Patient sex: M
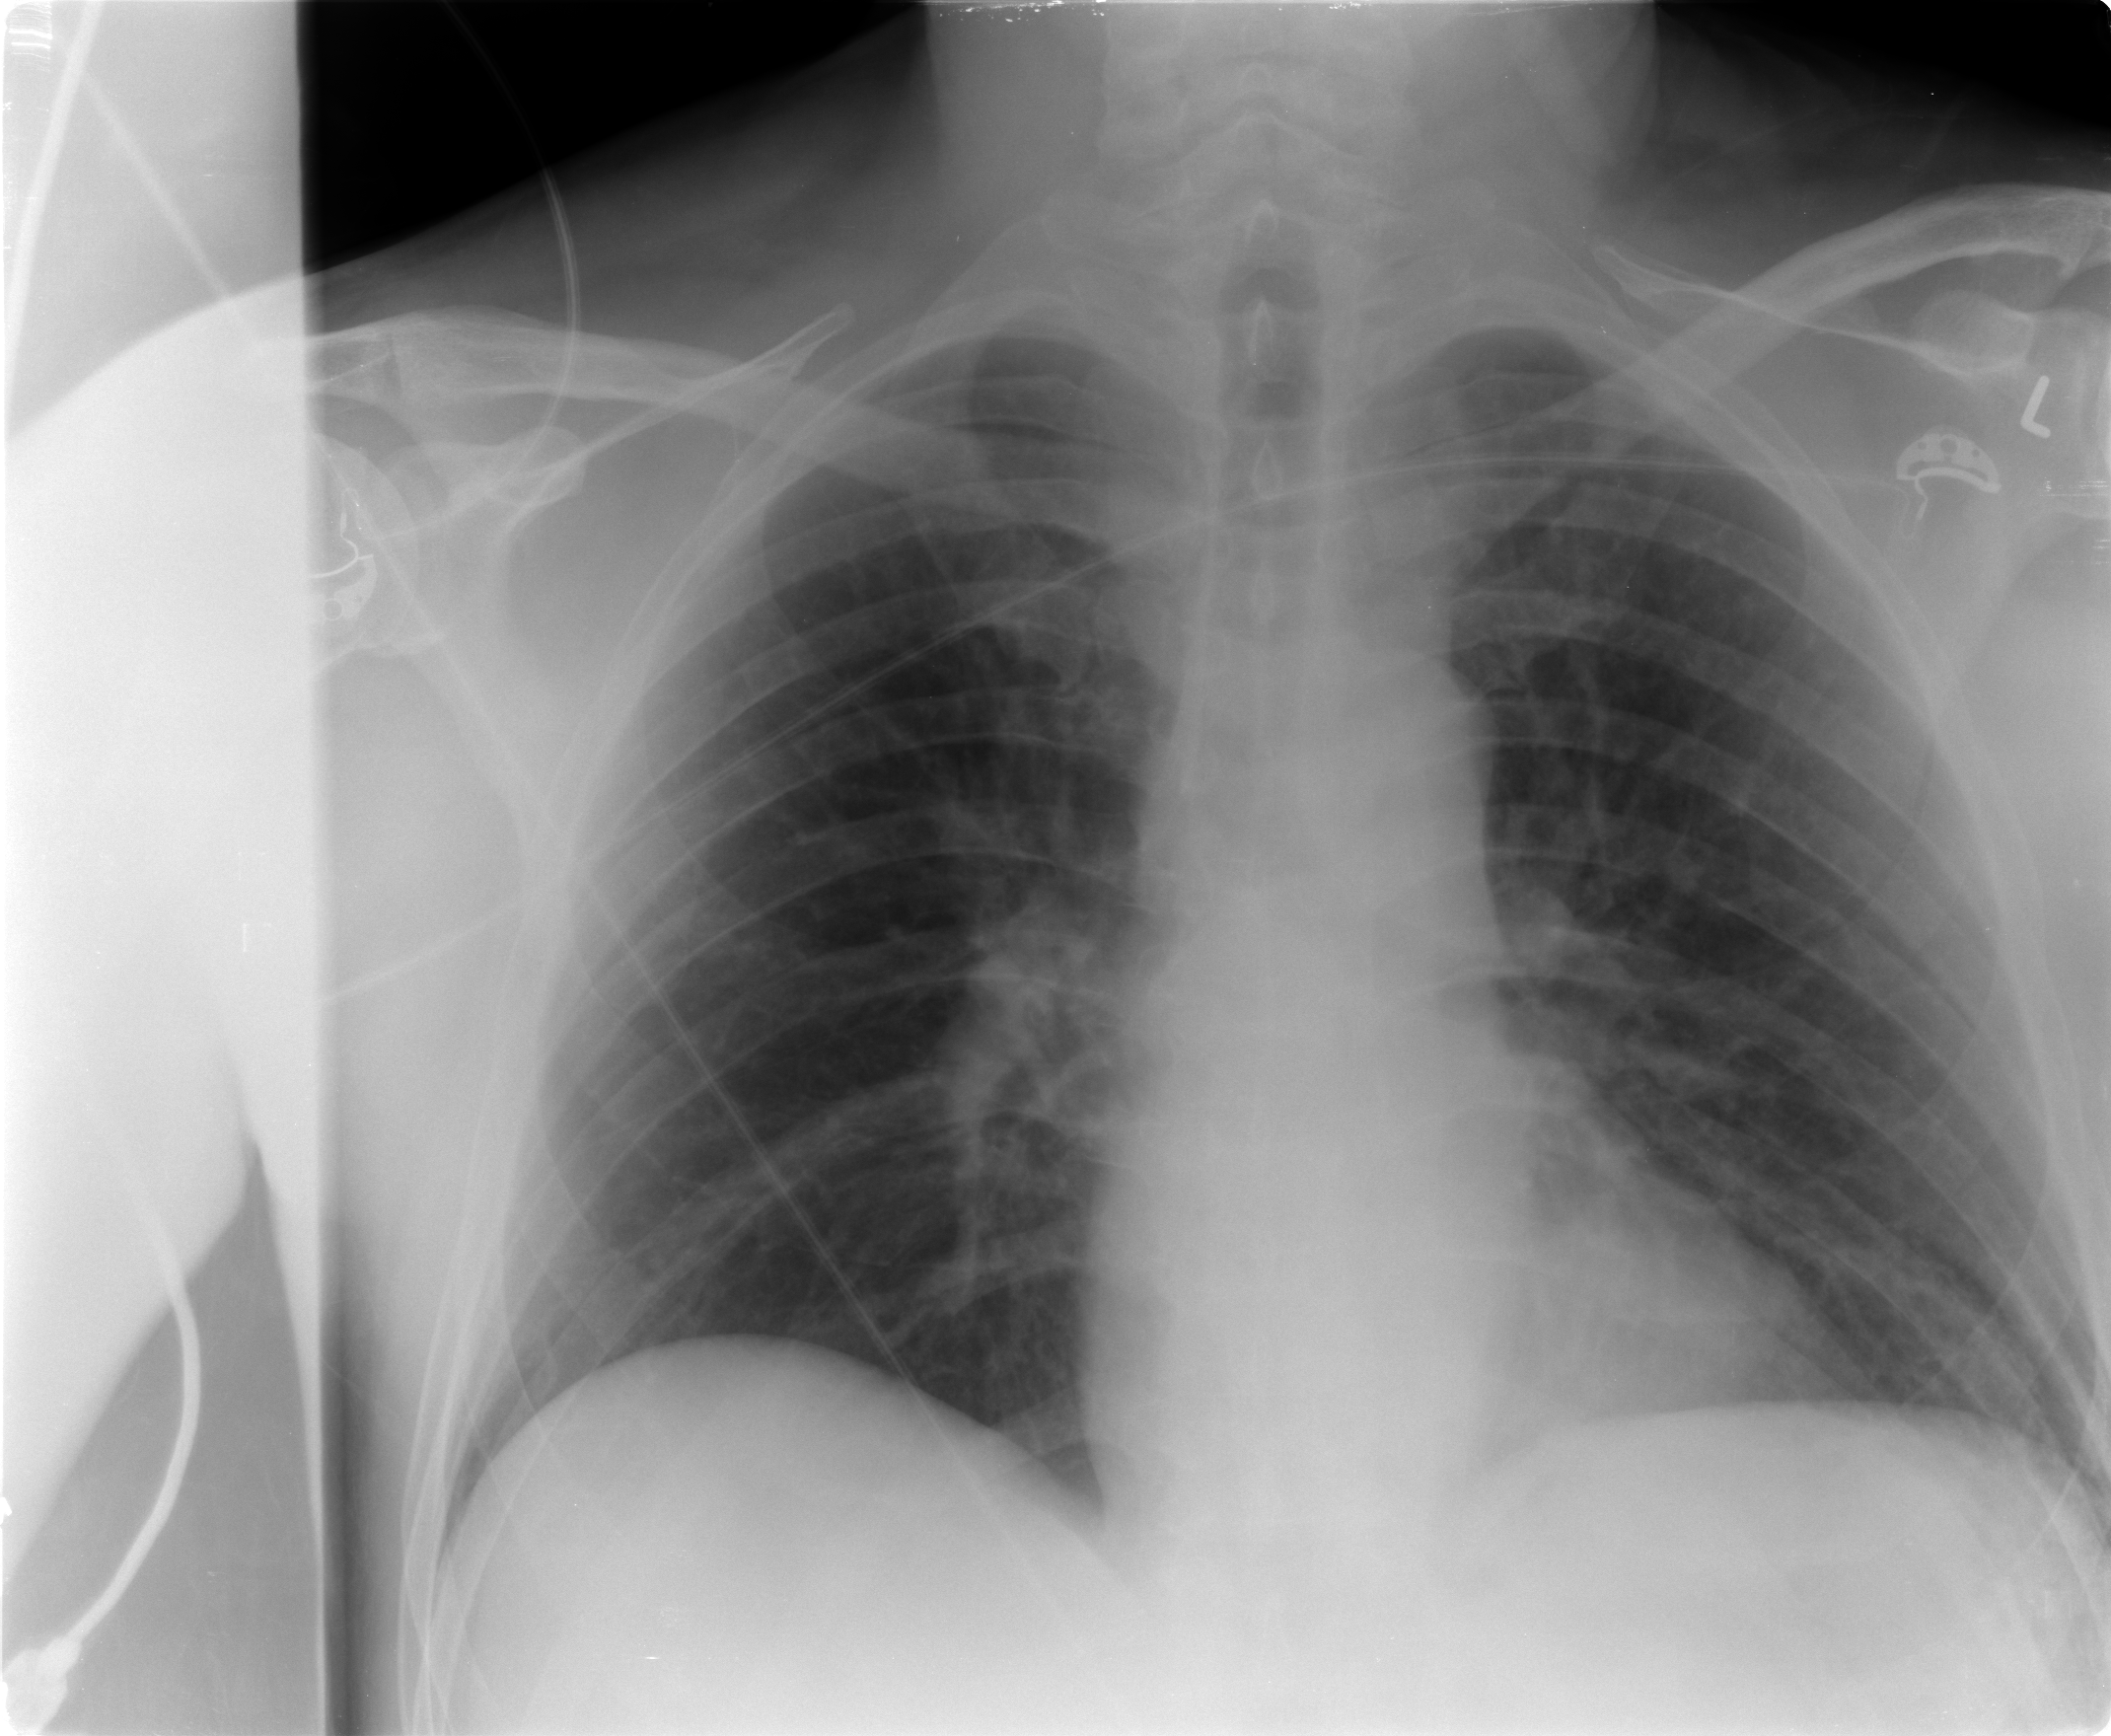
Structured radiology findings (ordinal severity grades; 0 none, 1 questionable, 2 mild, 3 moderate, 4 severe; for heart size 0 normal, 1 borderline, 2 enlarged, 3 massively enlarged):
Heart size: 0
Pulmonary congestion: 2
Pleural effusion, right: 0
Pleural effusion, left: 0
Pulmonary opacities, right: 0
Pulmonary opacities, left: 0
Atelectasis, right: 2
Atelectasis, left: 2